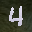
Label: 4